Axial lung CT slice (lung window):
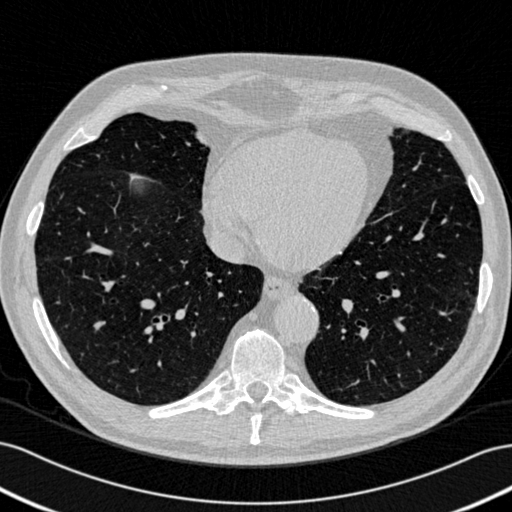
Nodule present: no